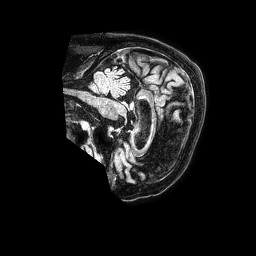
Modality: FLAIR
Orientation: sagittal
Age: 73
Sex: male
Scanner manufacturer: philips
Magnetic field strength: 1.5 T
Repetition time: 4.8 s
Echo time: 0.3 s